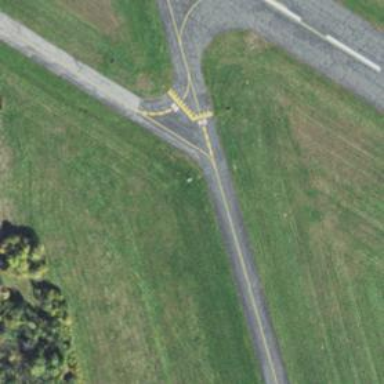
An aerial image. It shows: Taxiway at the airport with asphalt surface.